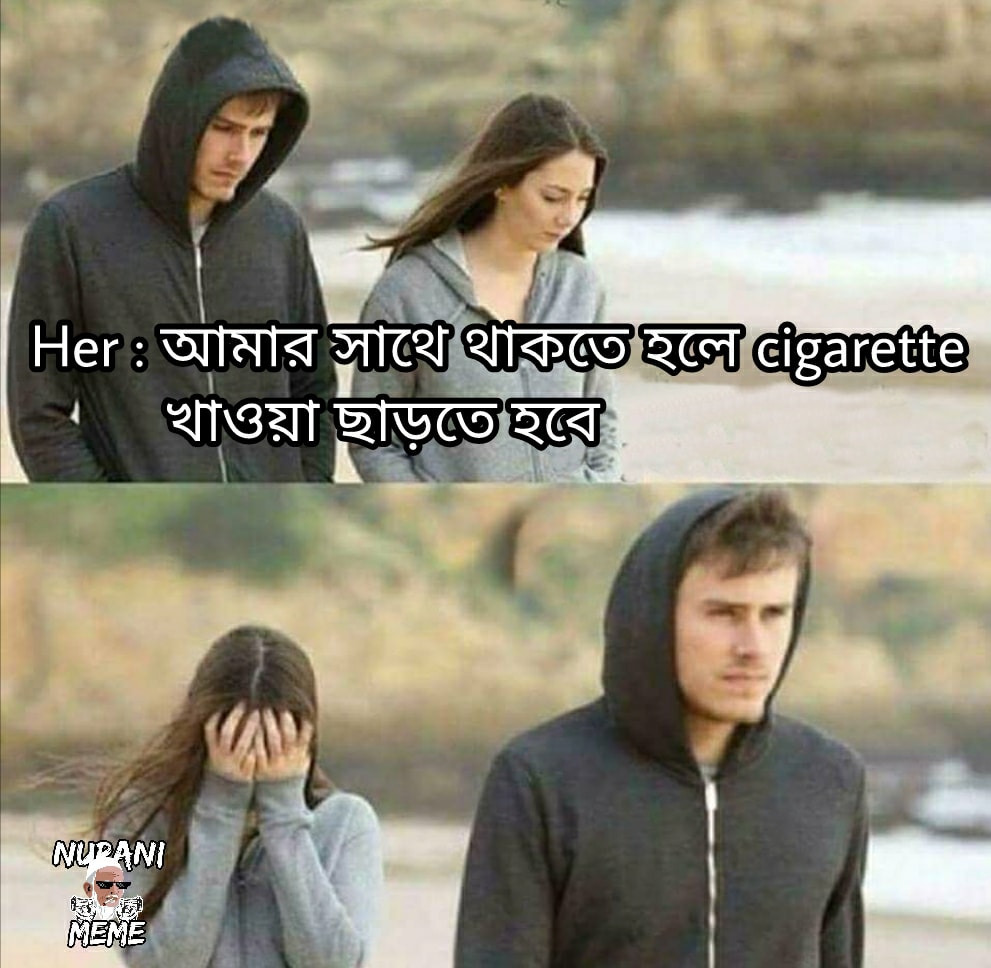
Caption: Her: আমার সাথে থাকতে হলে  cigarette খাওয়া ছাড়তে হবে
Label: non-hate